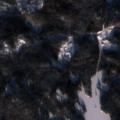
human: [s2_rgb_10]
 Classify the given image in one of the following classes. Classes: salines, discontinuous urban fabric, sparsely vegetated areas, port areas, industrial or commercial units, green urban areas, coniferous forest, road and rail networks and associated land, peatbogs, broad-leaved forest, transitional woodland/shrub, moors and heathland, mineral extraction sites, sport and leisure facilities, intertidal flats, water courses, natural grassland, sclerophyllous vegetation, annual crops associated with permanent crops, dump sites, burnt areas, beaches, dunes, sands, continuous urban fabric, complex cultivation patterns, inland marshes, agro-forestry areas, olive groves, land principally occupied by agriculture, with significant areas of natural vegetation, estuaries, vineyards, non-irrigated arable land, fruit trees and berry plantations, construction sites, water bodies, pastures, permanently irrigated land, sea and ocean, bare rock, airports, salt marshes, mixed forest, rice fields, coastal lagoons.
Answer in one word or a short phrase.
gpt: coniferous forest, mixed forest, water bodies